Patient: sex F, age 82
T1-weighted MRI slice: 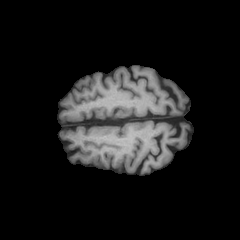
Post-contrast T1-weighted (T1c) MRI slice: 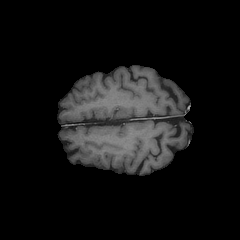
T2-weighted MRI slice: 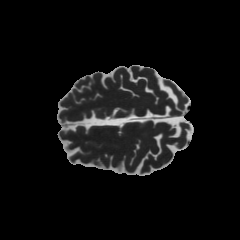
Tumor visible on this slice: yes
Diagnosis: Glioblastoma, IDH-wildtype
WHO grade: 4